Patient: sex M, age 74
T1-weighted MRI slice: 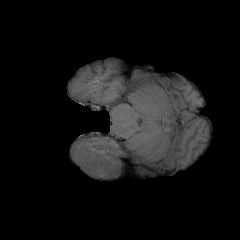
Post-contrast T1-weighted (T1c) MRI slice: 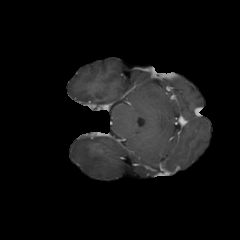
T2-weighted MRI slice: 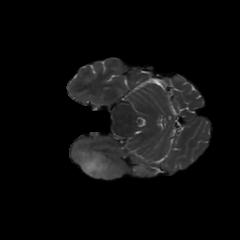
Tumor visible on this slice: yes
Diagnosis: Astrocytoma, IDH-wildtype
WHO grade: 3